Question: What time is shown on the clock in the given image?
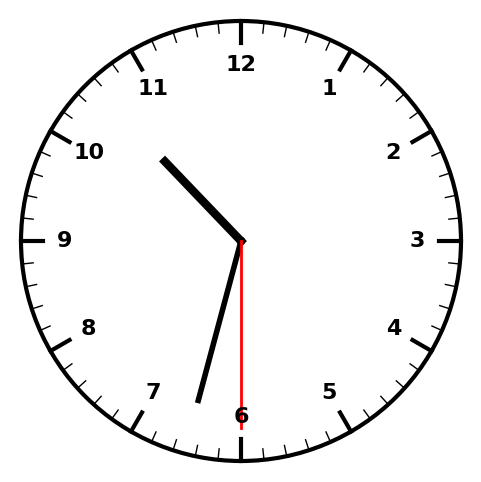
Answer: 10:32:30